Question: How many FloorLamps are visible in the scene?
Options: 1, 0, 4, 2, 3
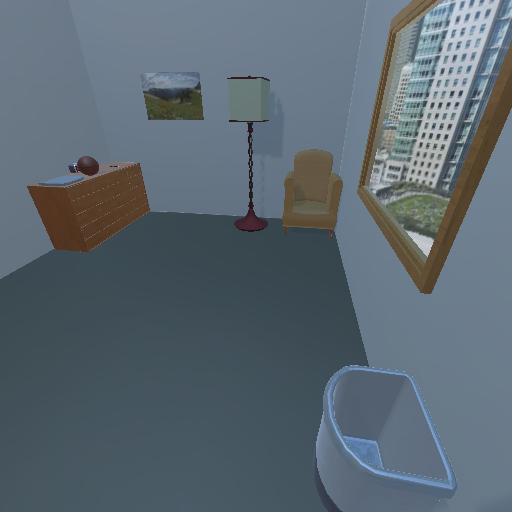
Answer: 1